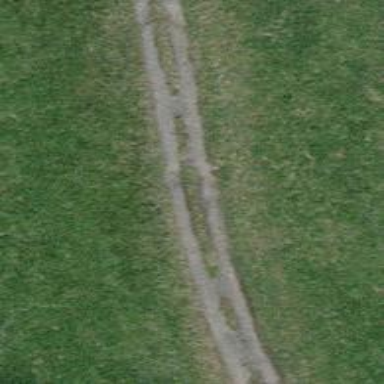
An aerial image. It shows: Well-maintained track road of grade 1.